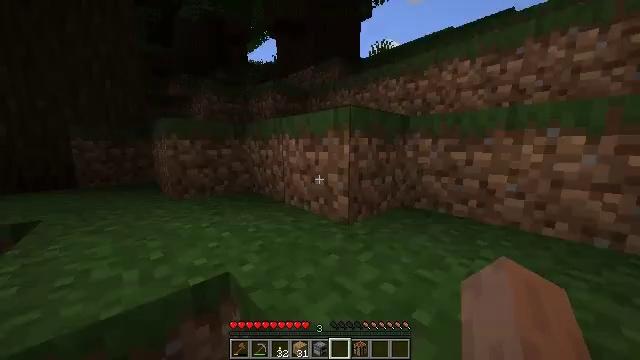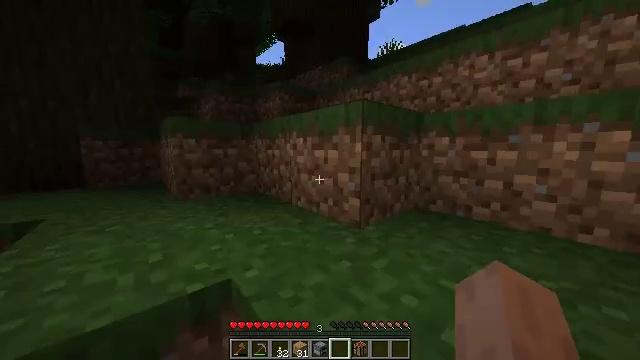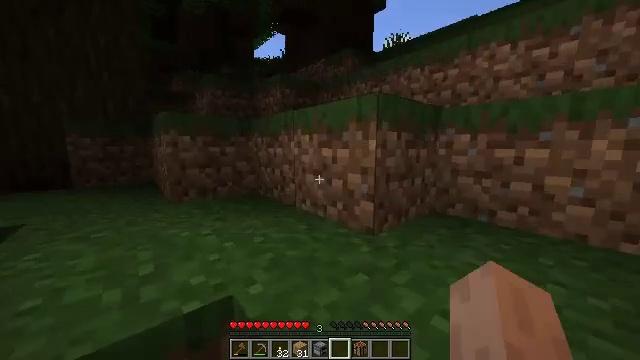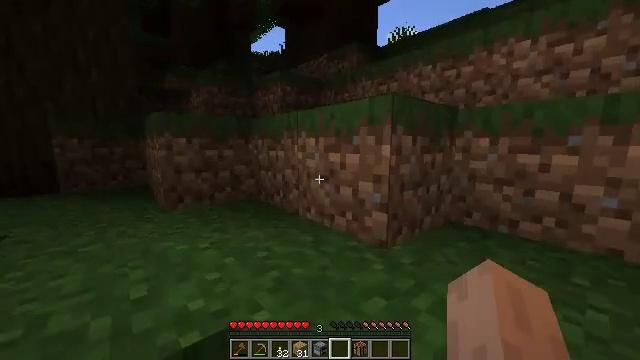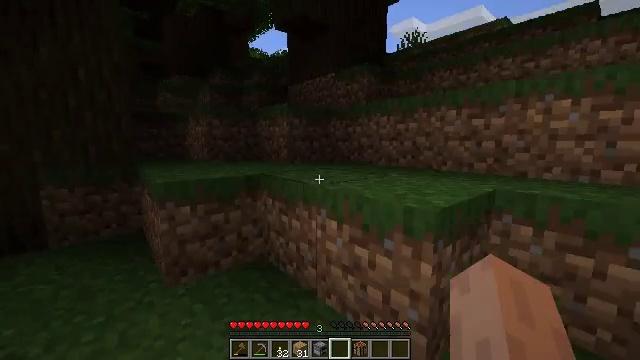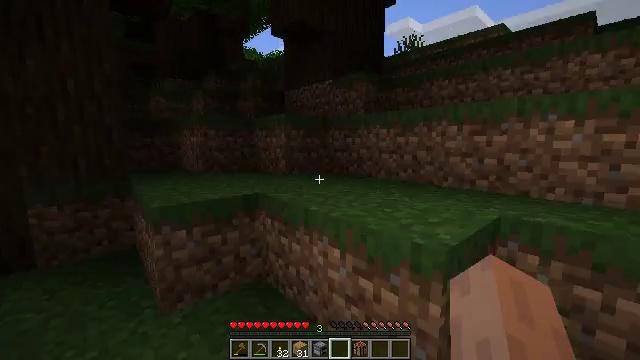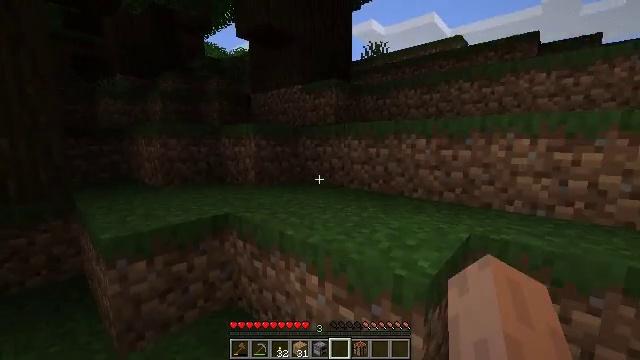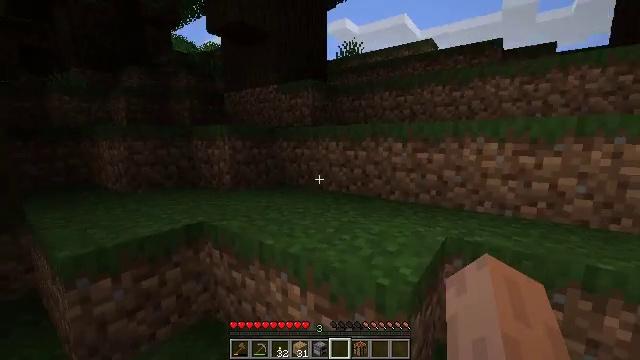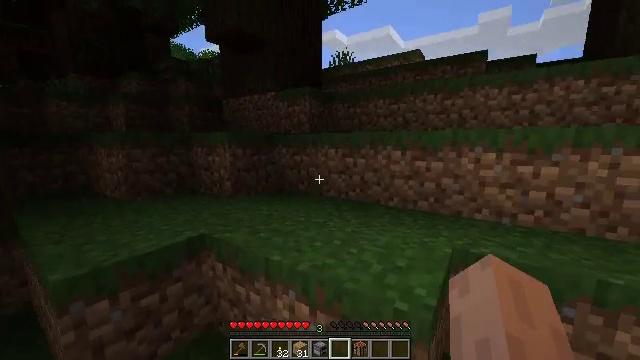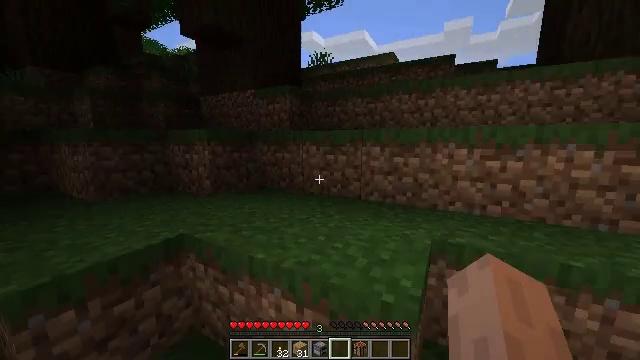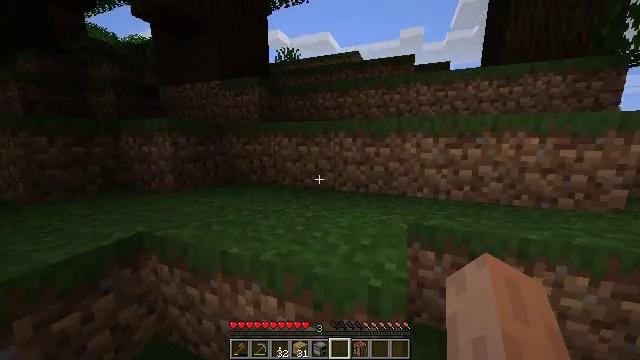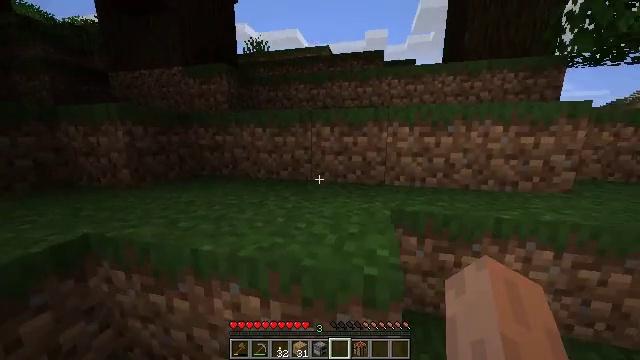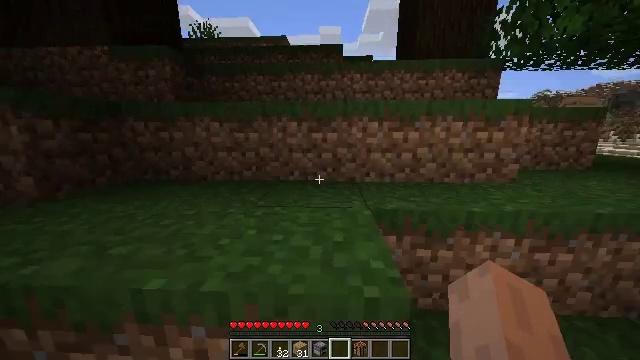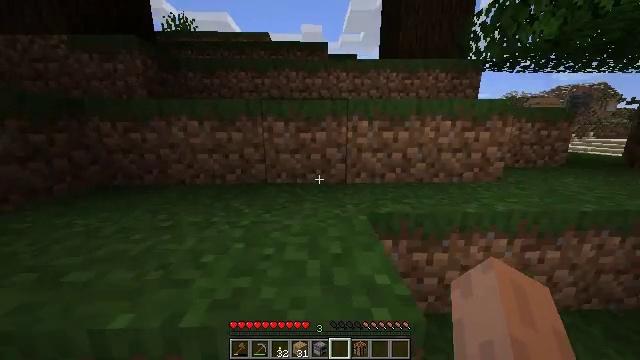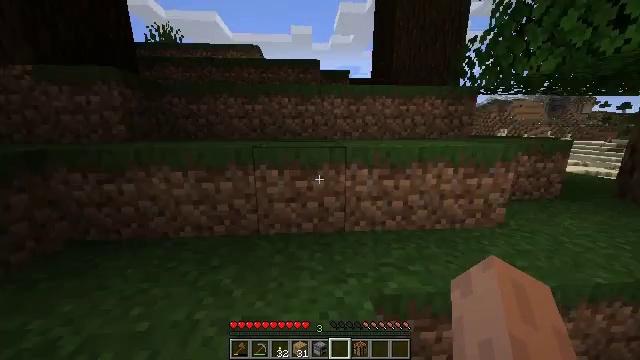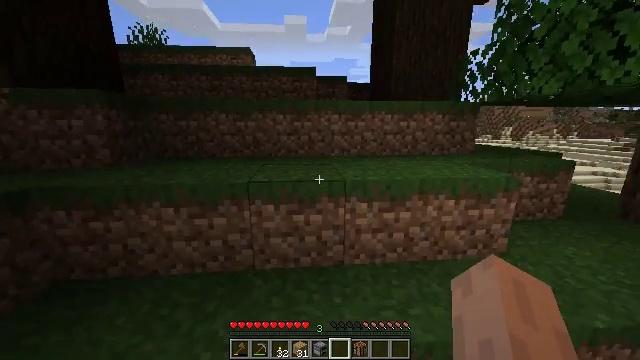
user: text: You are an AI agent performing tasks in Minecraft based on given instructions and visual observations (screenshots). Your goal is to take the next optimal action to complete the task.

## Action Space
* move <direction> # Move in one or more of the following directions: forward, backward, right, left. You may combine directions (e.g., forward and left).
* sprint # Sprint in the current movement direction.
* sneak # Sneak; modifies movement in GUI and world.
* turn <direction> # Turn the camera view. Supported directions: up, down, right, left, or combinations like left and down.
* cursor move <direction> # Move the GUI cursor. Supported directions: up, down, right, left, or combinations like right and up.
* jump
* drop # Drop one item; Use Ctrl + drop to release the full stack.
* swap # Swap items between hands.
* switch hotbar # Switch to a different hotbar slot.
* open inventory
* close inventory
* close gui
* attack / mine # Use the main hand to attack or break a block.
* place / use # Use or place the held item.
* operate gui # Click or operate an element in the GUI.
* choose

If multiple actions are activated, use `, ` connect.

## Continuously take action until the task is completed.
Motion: motion action
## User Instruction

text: Gather red mushroom blocks from the giant mushroom.
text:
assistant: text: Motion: move forward, sprint, turn left, jump
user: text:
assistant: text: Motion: move forward, sprint, jump
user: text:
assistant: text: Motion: move forward, sprint, jump
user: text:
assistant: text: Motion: move forward, sprint, jump
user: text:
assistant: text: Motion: move forward, sprint, turn right, jump
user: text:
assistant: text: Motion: move forward, sprint, turn right, jump
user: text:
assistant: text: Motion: move forward, sprint, turn right, jump
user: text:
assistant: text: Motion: move forward, sprint, turn right, jump
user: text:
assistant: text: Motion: move forward, sprint, turn right, jump
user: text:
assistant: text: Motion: move forward, sprint, turn right, jump
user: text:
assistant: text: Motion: move forward, sprint, turn right, jump
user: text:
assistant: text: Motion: move forward, sprint, turn right and down, jump
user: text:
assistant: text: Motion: move forward, sprint, turn right, jump
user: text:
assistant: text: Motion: move forward, sprint, turn right, jump
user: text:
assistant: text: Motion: move forward, sprint, turn right, jump
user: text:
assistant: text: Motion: move forward, sprint, jump
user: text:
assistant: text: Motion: move forward, sprint, jump
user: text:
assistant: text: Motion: move forward, sprint, jump
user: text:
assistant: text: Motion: move forward, sprint, jump
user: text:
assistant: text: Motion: move forward, sprint, jump
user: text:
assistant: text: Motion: move forward, sprint, jump
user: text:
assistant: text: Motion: move forward, sprint, jump
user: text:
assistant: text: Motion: move forward, sprint, turn right, jump
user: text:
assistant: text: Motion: move forward, sprint, turn right, jump
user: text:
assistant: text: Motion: move forward, sprint, turn right, jump
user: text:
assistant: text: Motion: move forward, sprint, jump
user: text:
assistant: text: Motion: move forward, sprint, jump
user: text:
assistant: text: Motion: move forward, sprint, jump
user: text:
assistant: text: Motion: move forward, sprint, turn left, jump
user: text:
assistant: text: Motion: move forward, sprint, turn left and up, jump